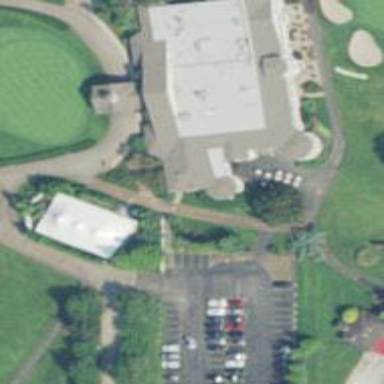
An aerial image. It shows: Pathway for golfing.